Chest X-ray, AP view. Patient: 58 years old, sex M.
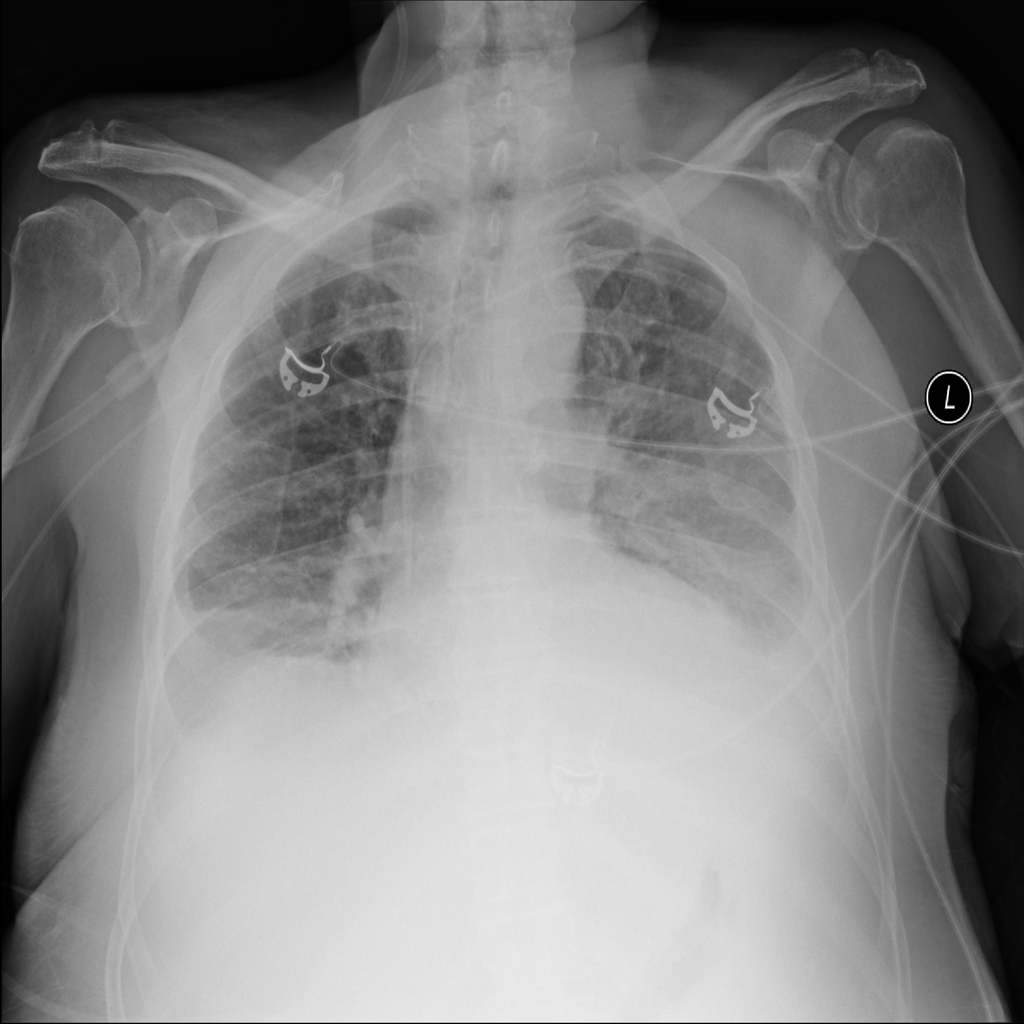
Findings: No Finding